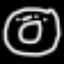
Label: donut